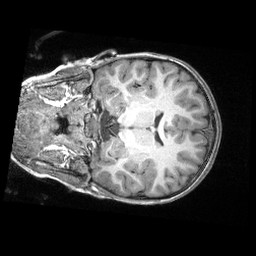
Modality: T1w
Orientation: coronal
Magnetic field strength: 3 T